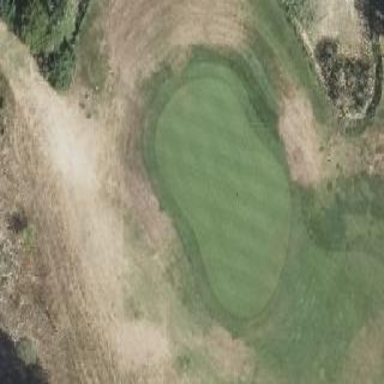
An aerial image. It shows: Golf green.